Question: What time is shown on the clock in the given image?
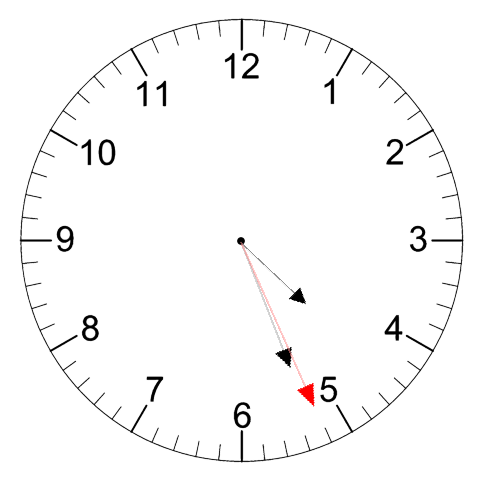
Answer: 04:26:26